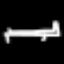
Label: bed